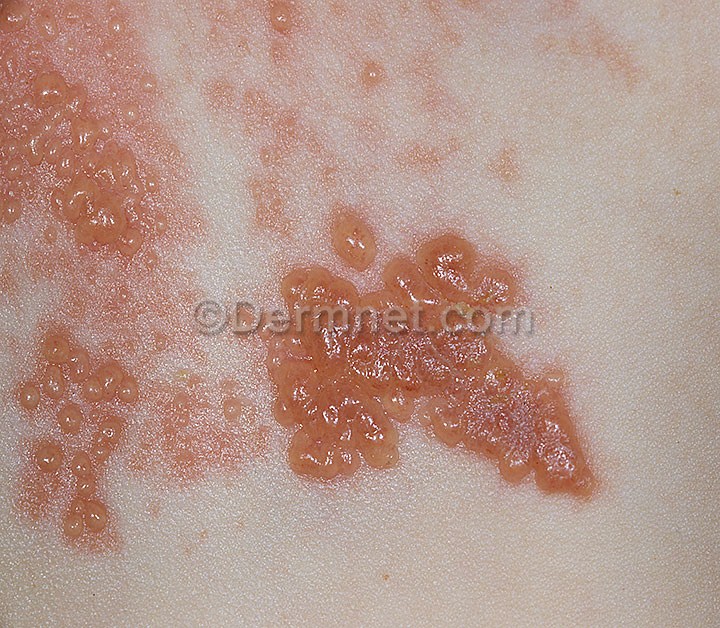
Disease: Warts Molluscum and other Viral Infections